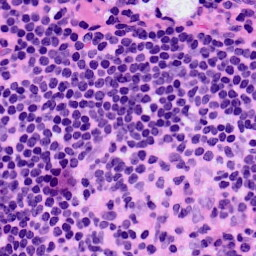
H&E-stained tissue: LymphNode